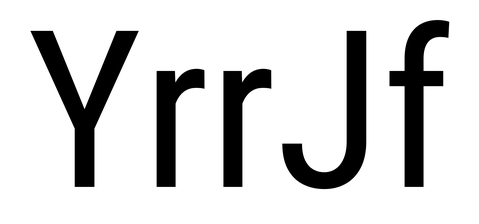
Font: Roboto_Condensed_Regular